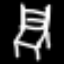
Label: chair